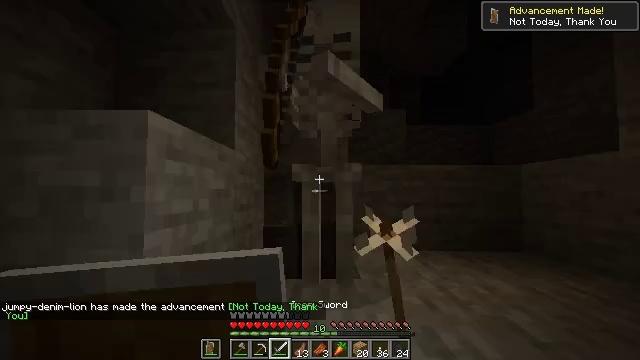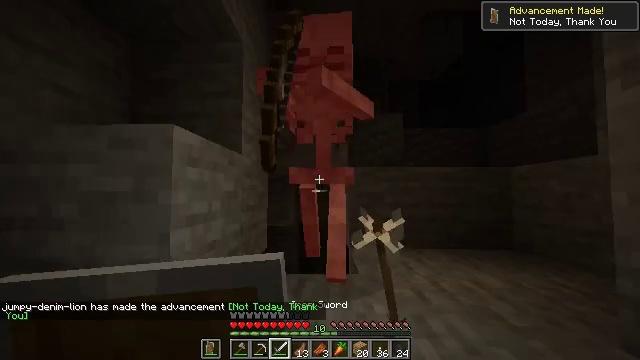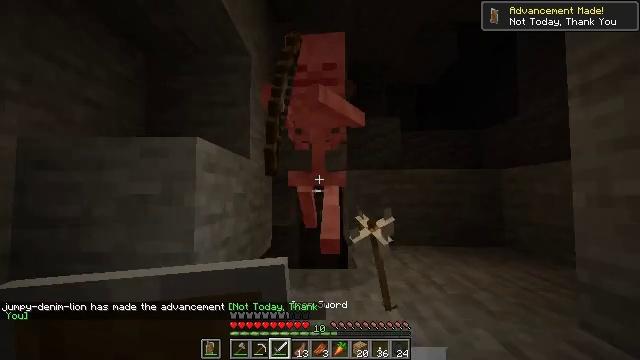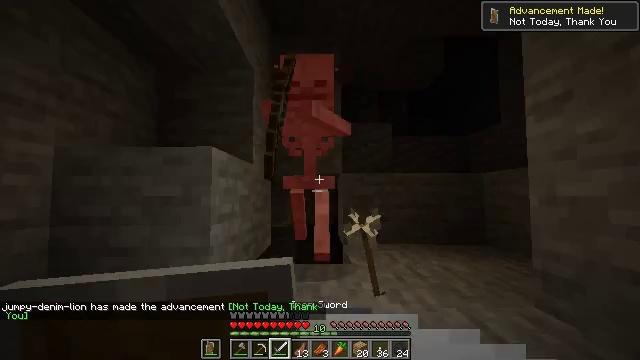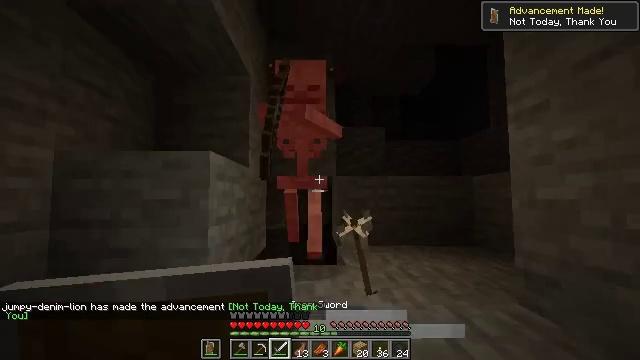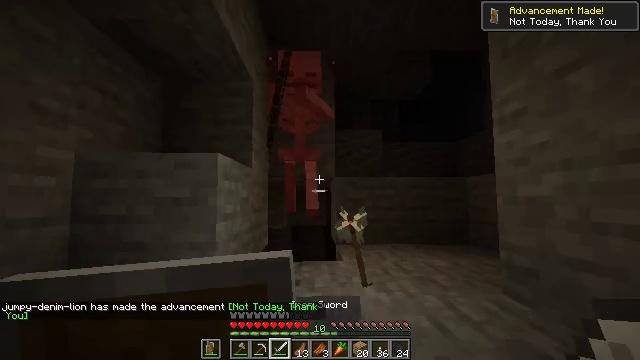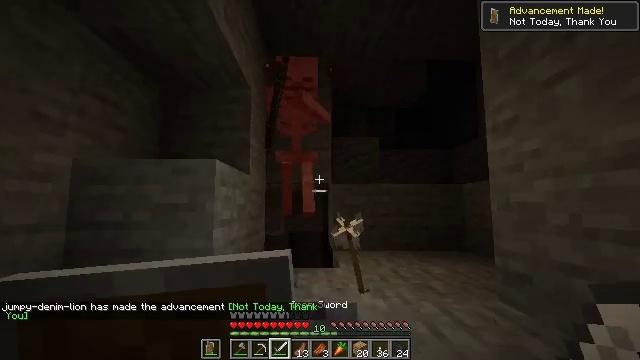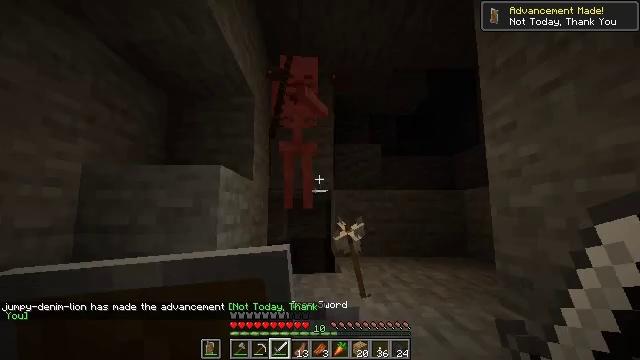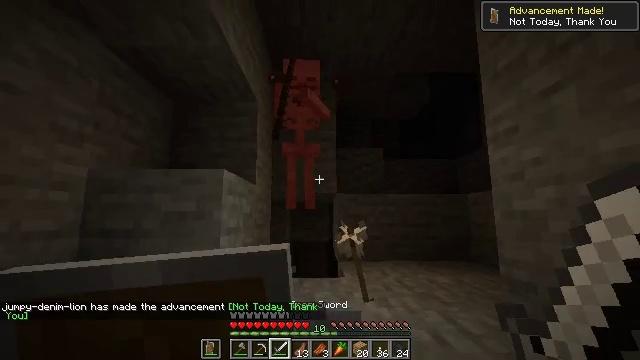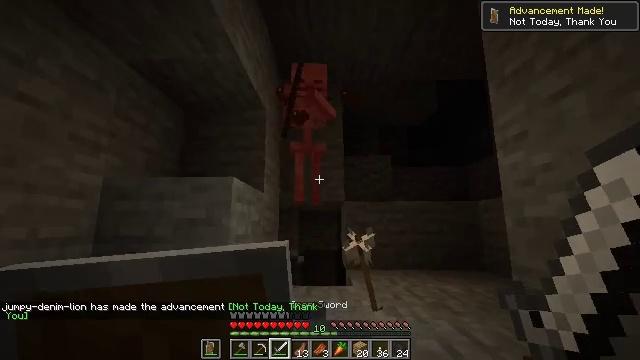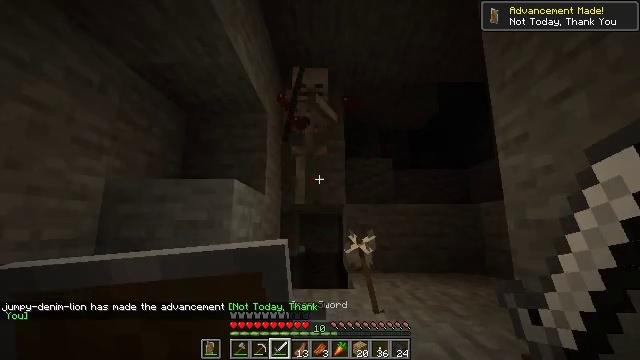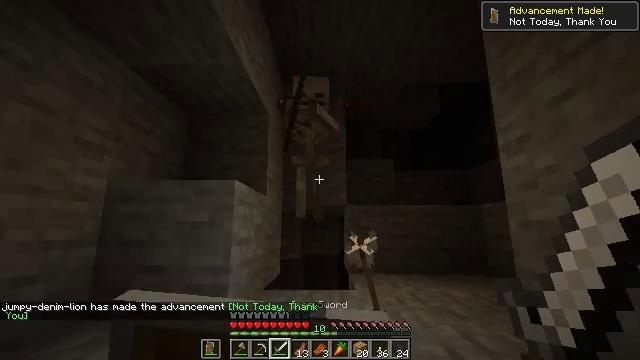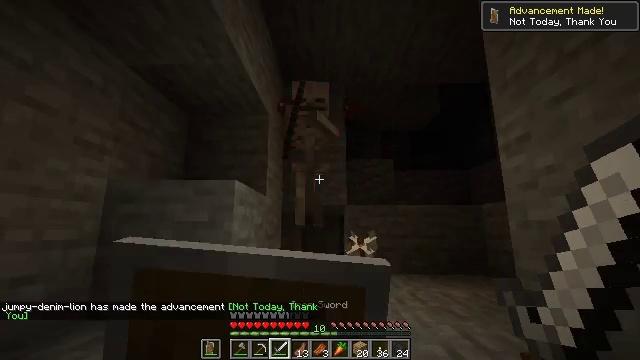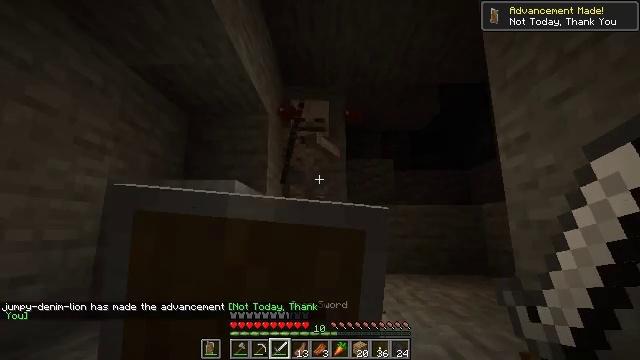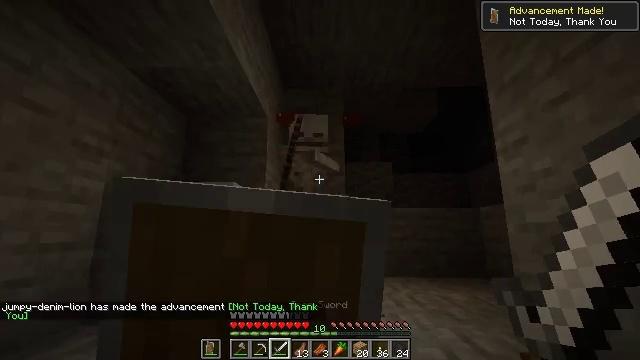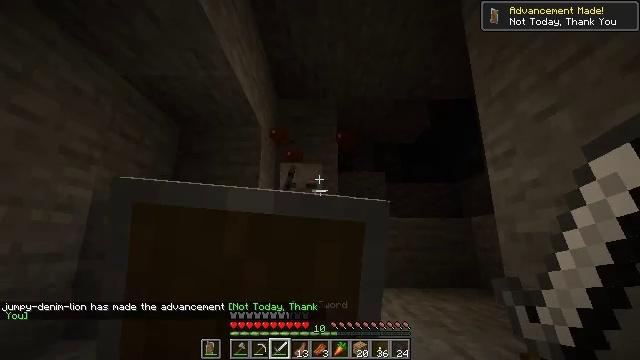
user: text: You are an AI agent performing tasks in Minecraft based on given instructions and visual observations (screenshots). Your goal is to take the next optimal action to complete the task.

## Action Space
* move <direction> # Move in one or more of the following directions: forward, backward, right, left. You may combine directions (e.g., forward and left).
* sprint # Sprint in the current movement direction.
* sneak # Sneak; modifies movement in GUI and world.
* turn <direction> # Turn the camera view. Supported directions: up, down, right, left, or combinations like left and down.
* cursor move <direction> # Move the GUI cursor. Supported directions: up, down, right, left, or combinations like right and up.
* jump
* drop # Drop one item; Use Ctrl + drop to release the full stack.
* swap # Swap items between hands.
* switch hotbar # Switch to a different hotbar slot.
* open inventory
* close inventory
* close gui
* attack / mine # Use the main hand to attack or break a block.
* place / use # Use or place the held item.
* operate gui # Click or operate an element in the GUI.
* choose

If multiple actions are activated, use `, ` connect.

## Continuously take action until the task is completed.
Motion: motion action
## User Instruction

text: Hunt bats in caves.
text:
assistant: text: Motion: move back
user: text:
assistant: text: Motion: move back
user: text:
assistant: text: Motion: move back, turn right
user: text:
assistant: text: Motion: turn right
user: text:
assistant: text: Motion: no_op
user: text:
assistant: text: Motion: turn up
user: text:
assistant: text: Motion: turn up
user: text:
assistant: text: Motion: no_op
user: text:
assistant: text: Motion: turn left and up
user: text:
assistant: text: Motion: no_op
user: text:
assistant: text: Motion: use / place
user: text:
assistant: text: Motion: use / place
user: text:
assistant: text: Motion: use / place
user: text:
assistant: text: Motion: use / place
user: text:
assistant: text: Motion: turn right and up, use / place
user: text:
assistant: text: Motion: use / place
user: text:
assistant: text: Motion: move forward, use / place
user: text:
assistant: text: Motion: move forward, use / place
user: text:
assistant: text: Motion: move forward, use / place
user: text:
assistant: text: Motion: move forward, use / place
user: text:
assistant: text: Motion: move forward, turn down, use / place
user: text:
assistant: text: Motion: move forward, turn down, use / place
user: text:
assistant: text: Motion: move forward, turn down, use / place
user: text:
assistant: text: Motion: move forward, turn down, use / place
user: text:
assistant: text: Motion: turn down, use / place
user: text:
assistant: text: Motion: use / place
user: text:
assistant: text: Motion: turn down, use / place
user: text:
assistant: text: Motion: turn down, use / place
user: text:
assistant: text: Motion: use / place
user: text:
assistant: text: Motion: use / place